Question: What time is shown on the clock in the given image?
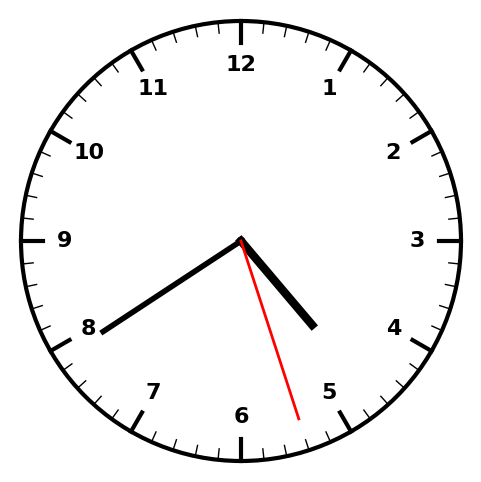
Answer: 04:39:27